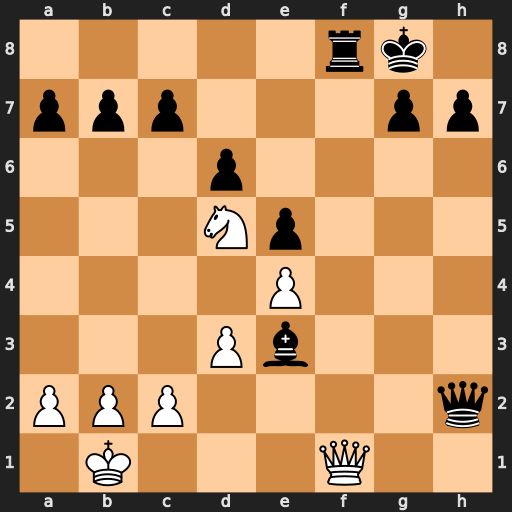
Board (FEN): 5rk1/ppp3pp/3p4/3Np3/4P3/3Pb3/PPP4q/1K3Q2
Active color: w
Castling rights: -
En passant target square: -
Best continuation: Ne7+ Kh8 Qxf8#